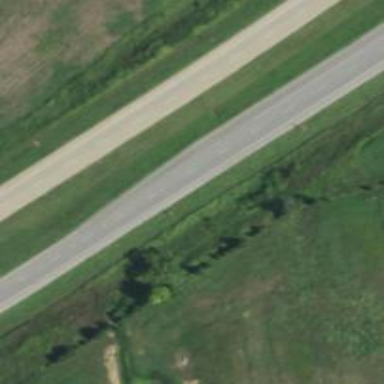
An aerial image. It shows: This image shows trunk highway that functions as expressway.